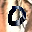
Label: 0